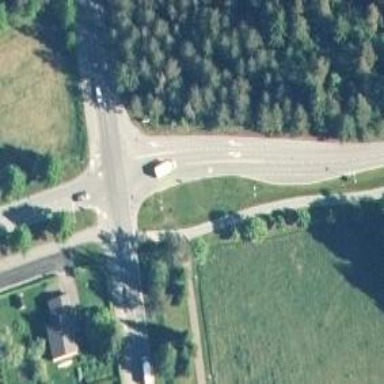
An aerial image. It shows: Road with "give way" sign.